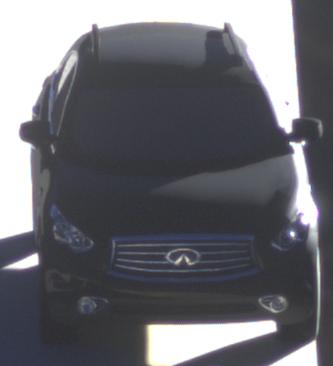
Make: Infiniti
Model: FX 37
Detailed model: FX (S51)
Model produced from: 2012/07
Model produced until: 2013/10
Doors: 5
Color: black
Road condition: dry road
Daytime: sunrise or sunset
Contrast: high contrast